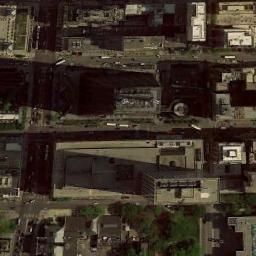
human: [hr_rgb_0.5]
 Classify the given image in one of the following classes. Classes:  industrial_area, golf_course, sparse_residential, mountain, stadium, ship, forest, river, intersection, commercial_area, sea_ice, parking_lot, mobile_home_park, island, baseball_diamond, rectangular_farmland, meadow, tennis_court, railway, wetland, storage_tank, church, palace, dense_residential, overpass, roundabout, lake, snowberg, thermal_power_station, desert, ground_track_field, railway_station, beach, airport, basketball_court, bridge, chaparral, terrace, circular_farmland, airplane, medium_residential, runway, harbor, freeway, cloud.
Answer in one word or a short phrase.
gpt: commercial_area